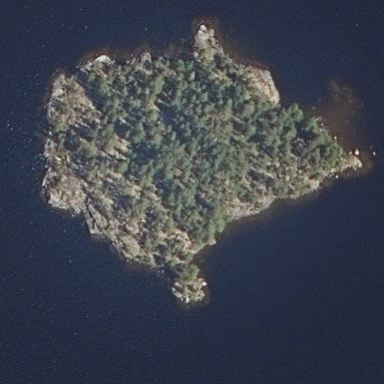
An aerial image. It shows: Islet surrounded by woodland.